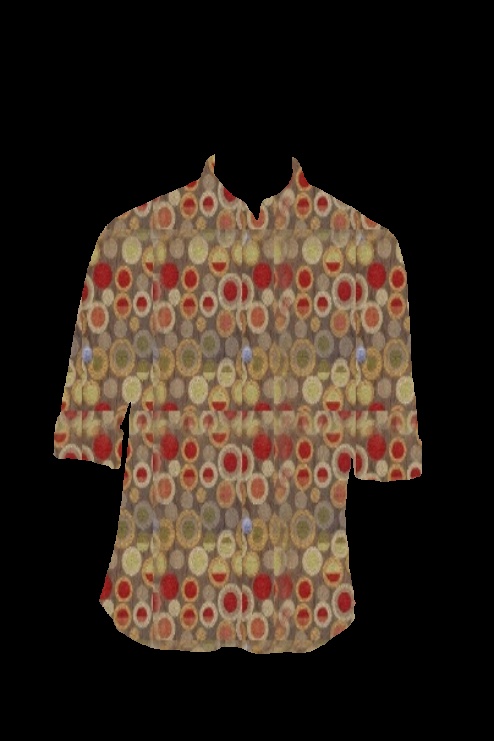
red multi dot tee